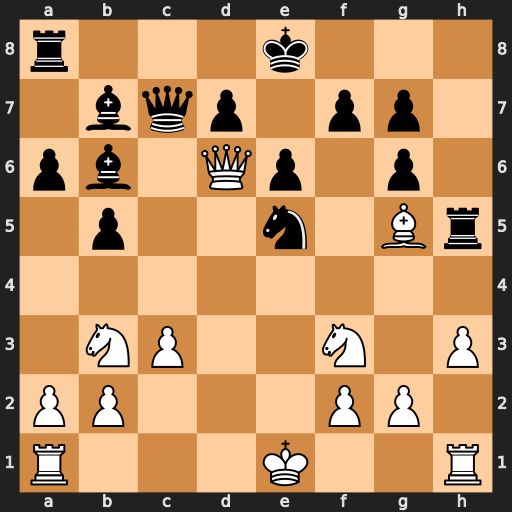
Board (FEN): r3k3/1bqp1pp1/pb1Qp1p1/1p2n1Br/8/1NP2N1P/PP3PP1/R3K2R
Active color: w
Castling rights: KQq
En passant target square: -
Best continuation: Qe7#